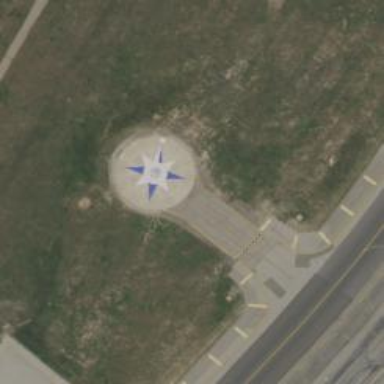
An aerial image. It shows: Compass rose at the airport.